Question: My application needs to track user location changes in the background and works fine as long as user moves around.
When user stops and 'CLLocationManager' pauses after 10-20 minutes or so. It is indicated by this notification:
'''
-(void)locationManagerDidPauseLocationUpdates:(CLLocationManager *)manager{}
'''
And this is also fine with me. Great, I save some battery, etc.
The problem is that 'CLLocationManager' never wakes up when user starts moving again and following (gets active):
'''
//Never called back after CLLocationManager pauses:
-(void)locationManagerDidResumeLocationUpdates:(CLLocationManager *)manager{}
-(void)locationManager:(CLLocationManager *)manager didUpdateLocations:(NSArray *)locations{}
'''
'locationManagerDidResumeLocationUpdates'
Is there a way to resume GPS without user's interaction?
Application has following declared in Info.plist file:

And my CLLocationManager settings are:
'''
locationManager = [[CLLocationManager alloc] init];
locationManager.delegate = self;
[locationManager setActivityType:CLActivityTypeFitness];
//I WANT pauses to save some battery, etc... That is why following line is commented out (default)
//[locationManager setPausesLocationUpdatesAutomatically:NO];
locationManager.distanceFilter = kCLLocationAccuracyNearestTenMeters;
locationManager.desiredAccuracy = kCLLocationAccuracyNearestTenMeters;
[locationManager startUpdatingLocation];
'''
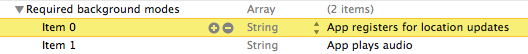
Answer: If you search for 'pausesLocationUpdatesAutomatically' on the Apple forums you'll find a recent question along similar lines which has had a response from an Apple developer. I won't repost it directly here since it is a private forum, but the gist is that the location pausing is for instances when the user that they have got a location aware app running and have stopped using it. By pausing updates their battery won't be drained as quickly. Unfortunately it's not possible to know whether new movement is them resuming the activity or doing something else, so updates don't resume until the app comes back to the foreground. Their suggestion is to the pause call and get the user's attention somehow to get them to open the app if they still want updates.
From Apple's own documentation of <URL>. They suggest:
> After a pause occurs, it is responsibility to restart location services again when you determine that they are needed. Core Location calls the <URL>
method of your location manager's delegate to let you know that a
pause has occurred. In that method, you might configure a local
notification whose trigger is of type <URL>
and is set to notify when the user exits the current region. The
message for the local notification should prompt the user to launch
your app again so that it can resume updates.